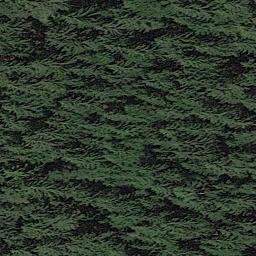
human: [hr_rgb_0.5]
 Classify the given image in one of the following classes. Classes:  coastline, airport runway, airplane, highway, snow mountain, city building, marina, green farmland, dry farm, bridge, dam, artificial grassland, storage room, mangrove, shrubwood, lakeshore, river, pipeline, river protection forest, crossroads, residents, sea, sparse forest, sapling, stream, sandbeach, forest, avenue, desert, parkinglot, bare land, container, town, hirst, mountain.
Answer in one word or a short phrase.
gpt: forest